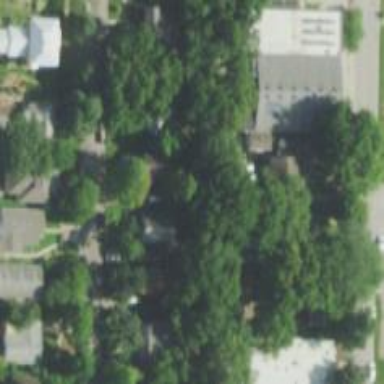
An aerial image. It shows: Residential building.